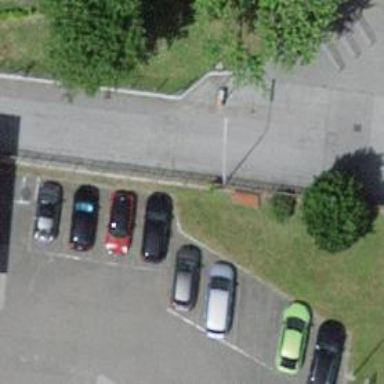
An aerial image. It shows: Lift gate barrier.